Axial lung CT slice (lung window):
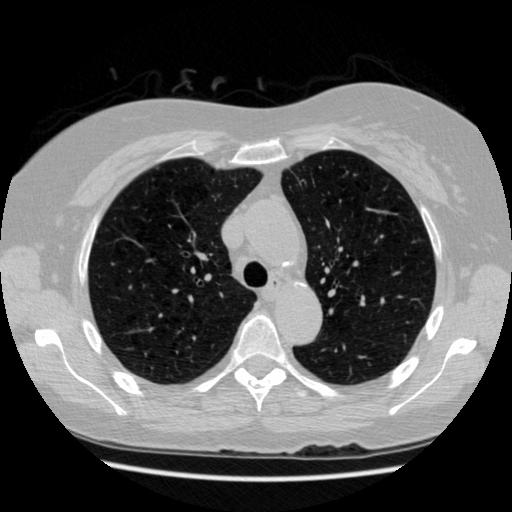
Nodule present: no